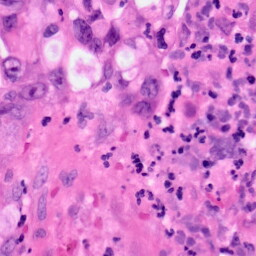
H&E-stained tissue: Pancreatic